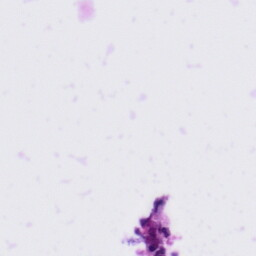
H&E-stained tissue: Tonsil